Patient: sex M, age 47
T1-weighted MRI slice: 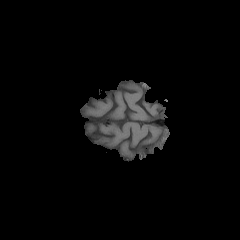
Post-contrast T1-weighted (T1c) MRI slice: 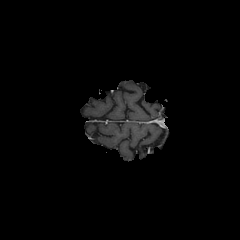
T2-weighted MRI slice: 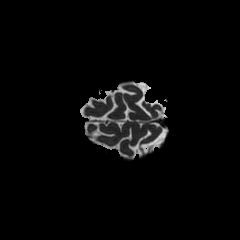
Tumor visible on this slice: no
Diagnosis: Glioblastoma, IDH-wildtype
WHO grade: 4